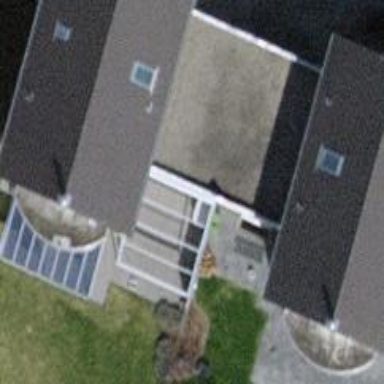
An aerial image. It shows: Gabled roof house.